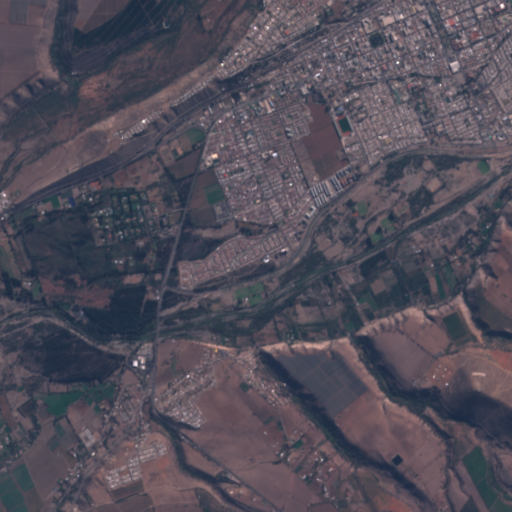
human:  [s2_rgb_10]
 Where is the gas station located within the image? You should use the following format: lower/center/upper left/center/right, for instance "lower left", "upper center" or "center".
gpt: The gas station is located in the upper right of the image.
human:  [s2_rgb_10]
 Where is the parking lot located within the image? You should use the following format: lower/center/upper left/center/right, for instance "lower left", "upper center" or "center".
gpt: The parking lot is located in the upper right of the image.
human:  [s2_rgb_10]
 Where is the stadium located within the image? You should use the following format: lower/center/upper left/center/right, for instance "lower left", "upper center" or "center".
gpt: The stadium is located in the upper right of the image.
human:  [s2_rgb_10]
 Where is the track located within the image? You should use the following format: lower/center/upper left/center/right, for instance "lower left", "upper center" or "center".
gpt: The track is located in the upper right of the image.
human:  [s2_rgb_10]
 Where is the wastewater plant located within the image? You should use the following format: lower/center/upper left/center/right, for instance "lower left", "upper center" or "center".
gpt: The wastewater plant is located in the lower left of the image.
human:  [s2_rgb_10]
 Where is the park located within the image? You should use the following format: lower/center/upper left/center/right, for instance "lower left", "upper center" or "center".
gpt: There is no park in the image.